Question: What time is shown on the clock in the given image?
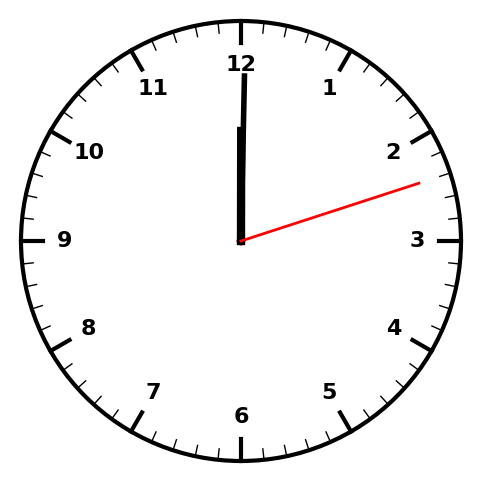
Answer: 12:00:12